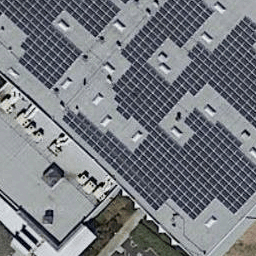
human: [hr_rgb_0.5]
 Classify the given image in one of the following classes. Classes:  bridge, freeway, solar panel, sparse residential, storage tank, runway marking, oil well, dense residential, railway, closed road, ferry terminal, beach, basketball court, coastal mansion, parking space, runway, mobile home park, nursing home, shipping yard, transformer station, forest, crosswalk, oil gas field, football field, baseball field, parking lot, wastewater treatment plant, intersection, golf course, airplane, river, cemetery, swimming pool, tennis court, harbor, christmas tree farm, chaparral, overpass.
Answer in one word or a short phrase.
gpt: solar panel